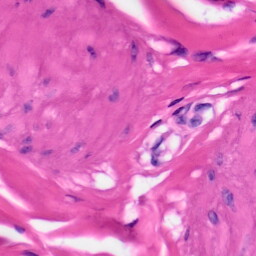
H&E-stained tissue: Skin